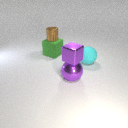
small brown metal cylinder above large green rubber cube